Interaction volume radius: 10 \u00c5
Interaction volume height: 10 \u00c5
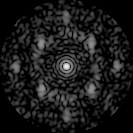
Disorder parameter: 0.5918